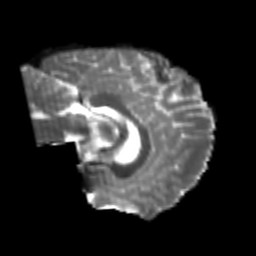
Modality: T2w
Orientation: sagittal
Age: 20
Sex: male
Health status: healthy
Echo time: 0.074 s